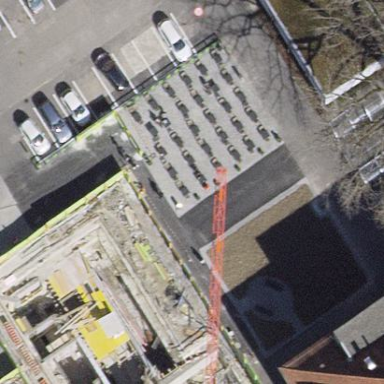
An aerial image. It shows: Hospital building.